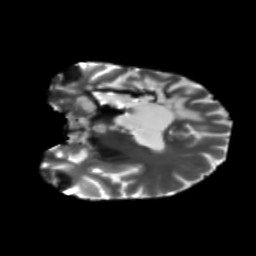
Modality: T2w
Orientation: coronal
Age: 31
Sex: female
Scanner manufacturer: siemens
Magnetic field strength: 3 T
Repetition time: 5.25 s
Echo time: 0.08 s